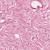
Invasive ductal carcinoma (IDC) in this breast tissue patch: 0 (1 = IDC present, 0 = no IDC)